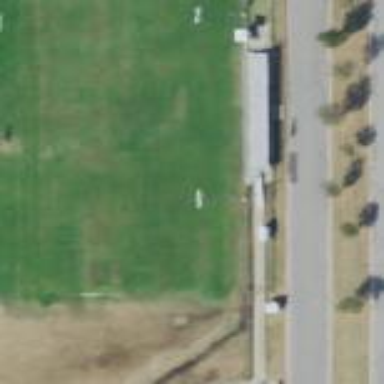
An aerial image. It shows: Soccer pitch for leisureland activities.